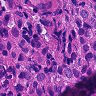
Metastatic tissue present: yes